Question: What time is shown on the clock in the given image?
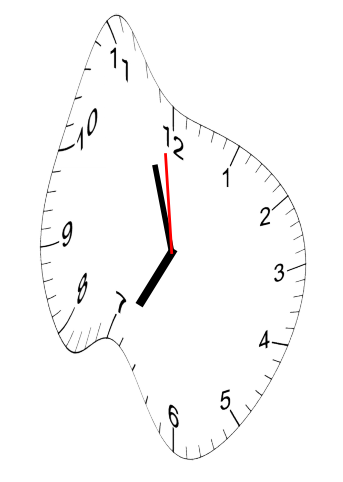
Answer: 06:56:59